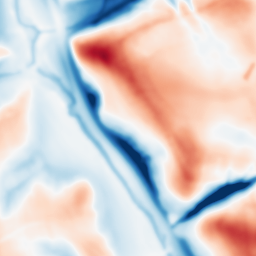
Category: multiscale
Decomposition family: dog
Decomposition parameters: sigma_low: 2
sigma_high: 20
Upsampling method: quintic
Upsampling parameters: scale: 8
Upsampling scale: 8